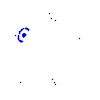
Particle: kaon